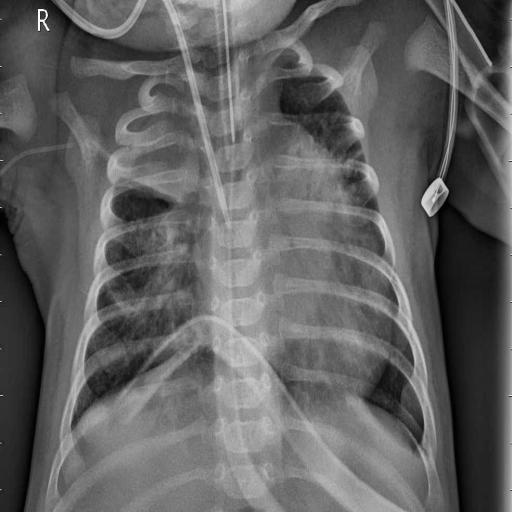
Finding: PNEUMONIA